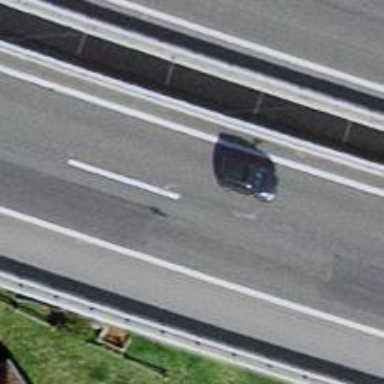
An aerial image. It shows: Bridge over motorway.